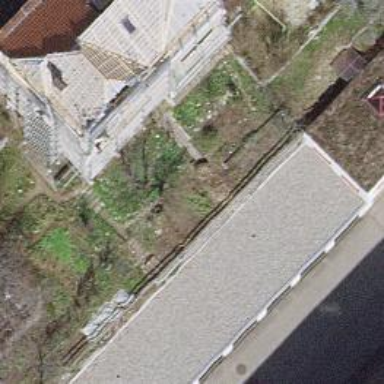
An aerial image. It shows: Flat roofed garages.